Field crop: maize
Growth stage: 2
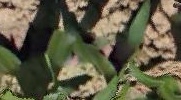
Species: maize